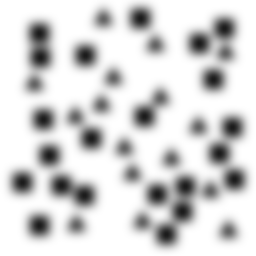
Squares: 22
Triangles: 16
Stars: 0
Total shapes: 38